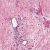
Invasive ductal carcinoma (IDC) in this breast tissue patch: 0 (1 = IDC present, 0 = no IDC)